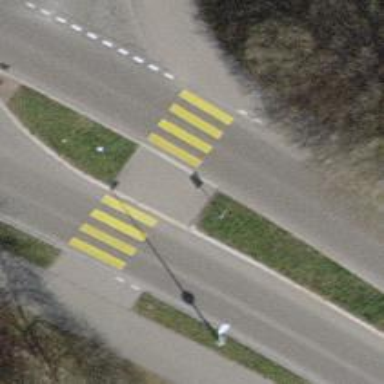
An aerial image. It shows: Uncontrolled zebra crossing with central island.